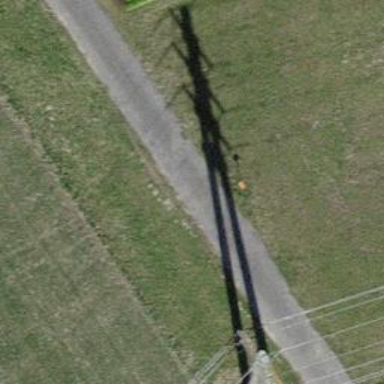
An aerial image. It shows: Aerial marker.